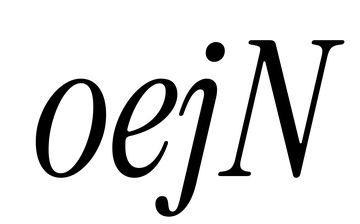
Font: InstrumentSerif-Italic